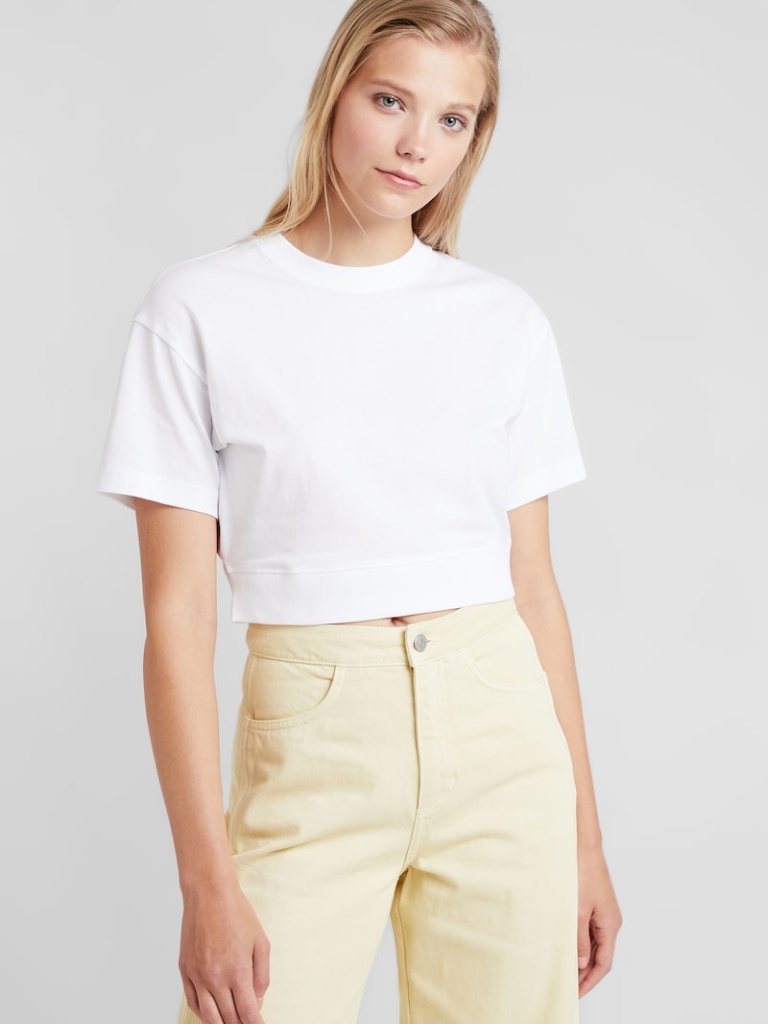
cotton relaxed short sleeve cropped length Untucked crew t-shirt